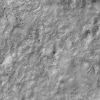
Atmospheric dust classification: not_dusty